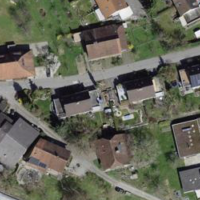
EUNIS habitat code: 54
Species observed at this site:
Salvia pratensis